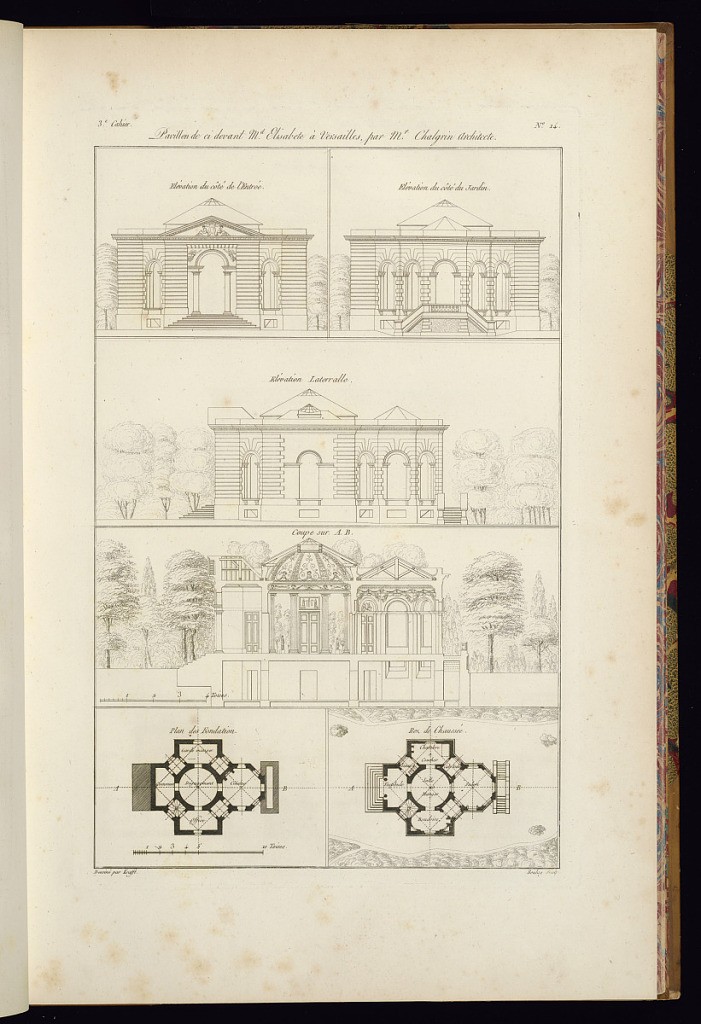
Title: Pavillion de ci devant Md Elisabete à Versailles, par Mr Chalgrin Architecte
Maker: Jean-Charles Krafft, French, 1764 - 1833
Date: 1812
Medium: Etching and engraving on paper
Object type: Print
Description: An architectural print illustrating a garden pavilion with three exterior elevations, a sectional view of the interior, and two floor plans. The pavilion features neoclassical motifs, columns, a pediment, domed ceiling, friezes, and decorative paneling. The plate is titled, numbered, and signed.